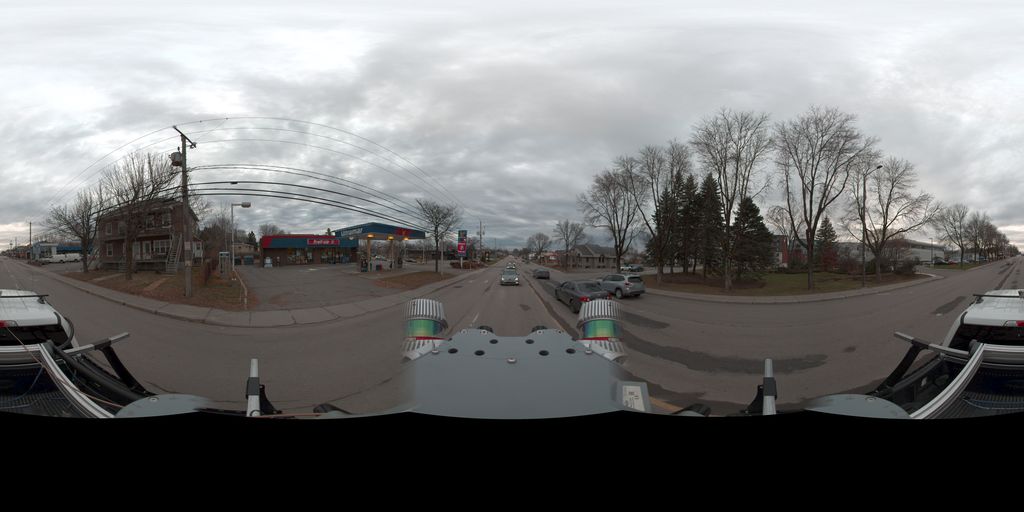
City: quebec_city